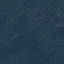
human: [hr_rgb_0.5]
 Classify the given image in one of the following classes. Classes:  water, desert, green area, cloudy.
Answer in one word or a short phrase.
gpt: green area